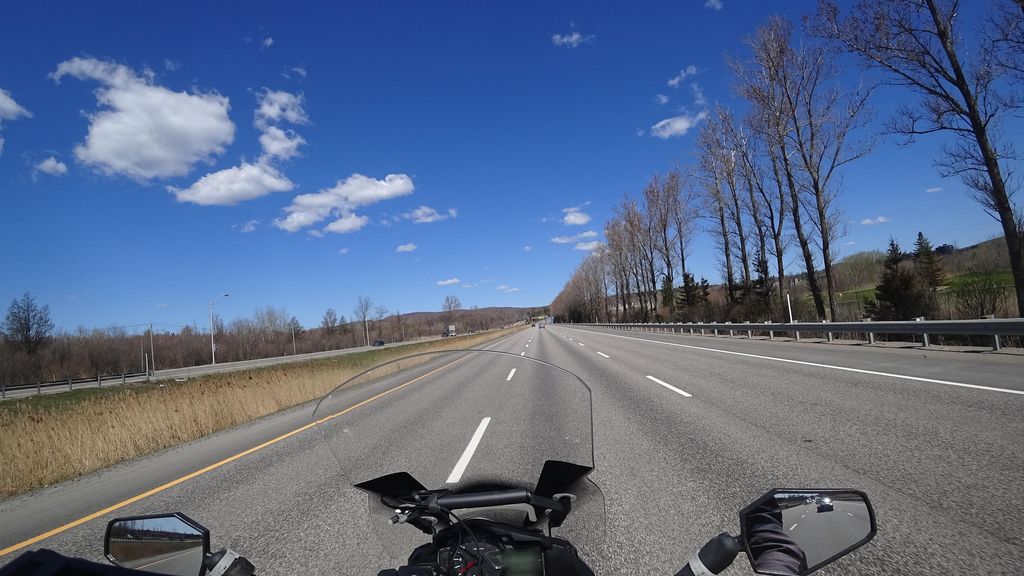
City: quebec_city